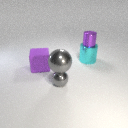
large purple rubber cube behind small gray metal sphere